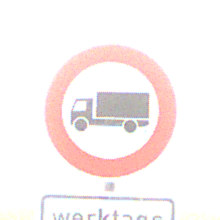
Verkehrszeichen: VerbotFuerKraftfahrzeugeUeberDreiKommaFuenfTonnen
Zusatzzeichen unten: ZeitangabenMitBeschraenkungAufWochentage7
Umgebung: Outdoor, Suburban
Tageszeit: SunriseSunset
Wetter: PartlyCloudy
Licht: Natural
Jahreszeit: NotSpecified
Kontrast: MediumContrast